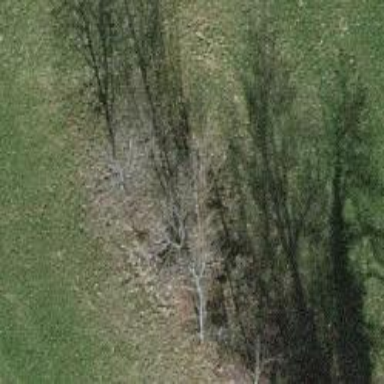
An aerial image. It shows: Row of trees in natural setting.